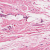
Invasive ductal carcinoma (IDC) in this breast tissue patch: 0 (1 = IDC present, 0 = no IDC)